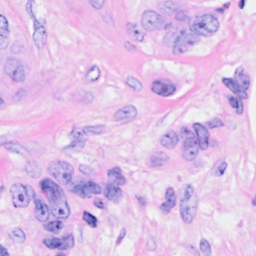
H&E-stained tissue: Breast